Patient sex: M
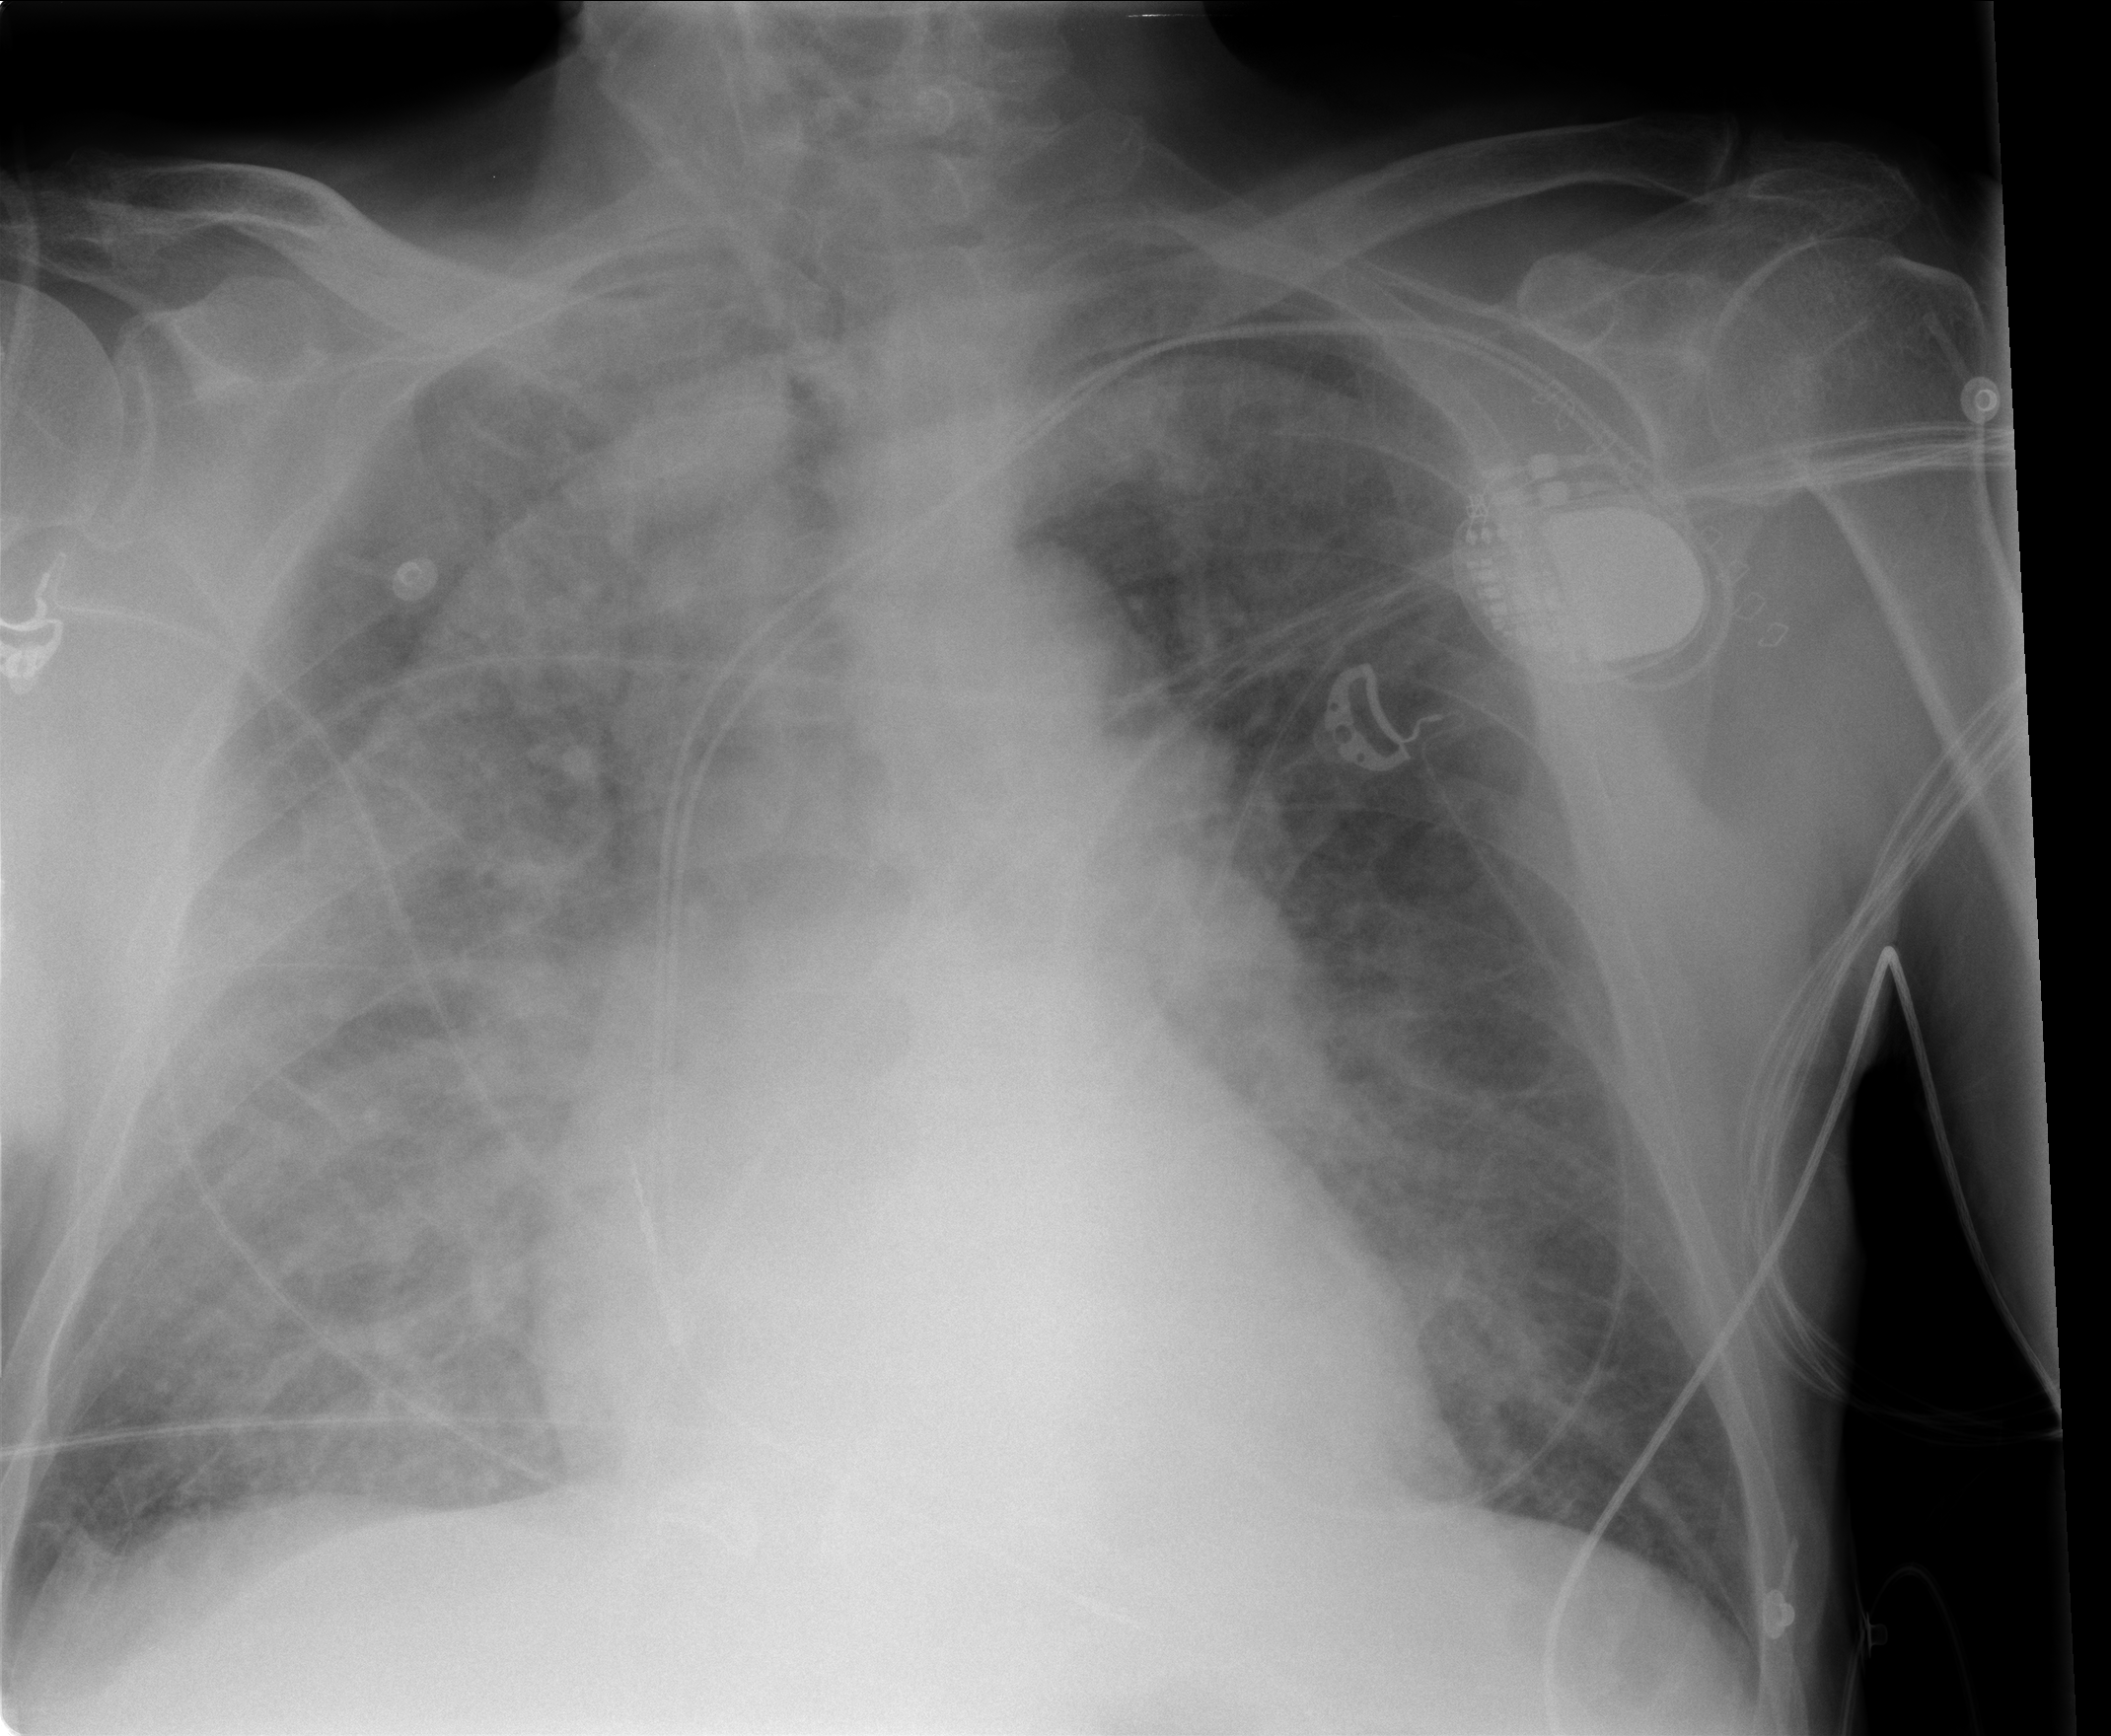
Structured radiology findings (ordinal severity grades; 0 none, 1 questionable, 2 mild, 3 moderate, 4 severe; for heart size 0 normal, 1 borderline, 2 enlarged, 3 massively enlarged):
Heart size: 1
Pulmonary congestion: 3
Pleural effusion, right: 3
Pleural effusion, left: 2
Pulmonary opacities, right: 3
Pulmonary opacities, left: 3
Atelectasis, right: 3
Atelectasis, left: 2